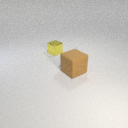
large brown rubber cube to the right of small yellow metal cube